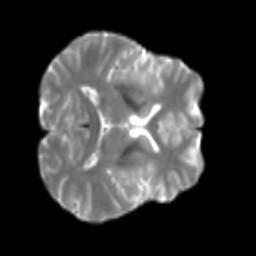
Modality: T2w
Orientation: axial
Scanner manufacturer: siemens
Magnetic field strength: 3 T
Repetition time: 4 s
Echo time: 0.0594 s